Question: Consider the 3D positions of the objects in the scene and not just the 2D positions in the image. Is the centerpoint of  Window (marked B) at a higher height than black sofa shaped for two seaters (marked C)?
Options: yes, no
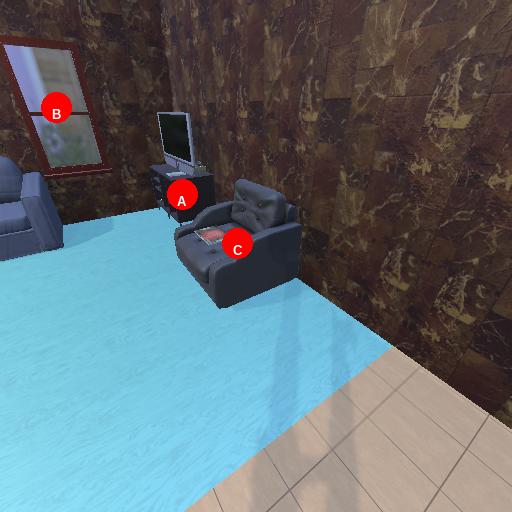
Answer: yes